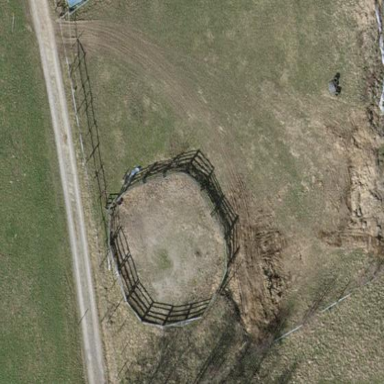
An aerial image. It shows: Equestrian pitch for leisure land sports.